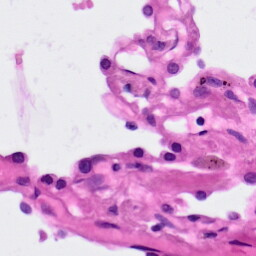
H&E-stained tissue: Lung